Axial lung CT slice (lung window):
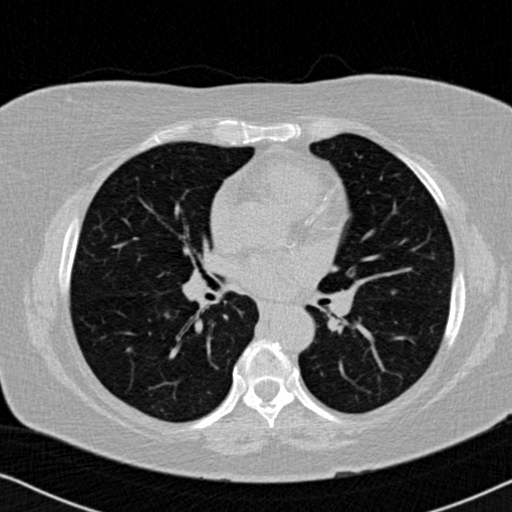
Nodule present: no